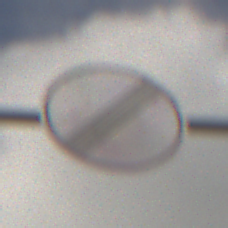
Verkehrszeichen: EndeSaemtlicherBegrenzungen
Umgebung: Outdoor, RoadRail
Tageszeit: Midday
Wetter: PartlyCloudy
Licht: Natural
Jahreszeit: NotSpecified
Kontrast: HighContrast